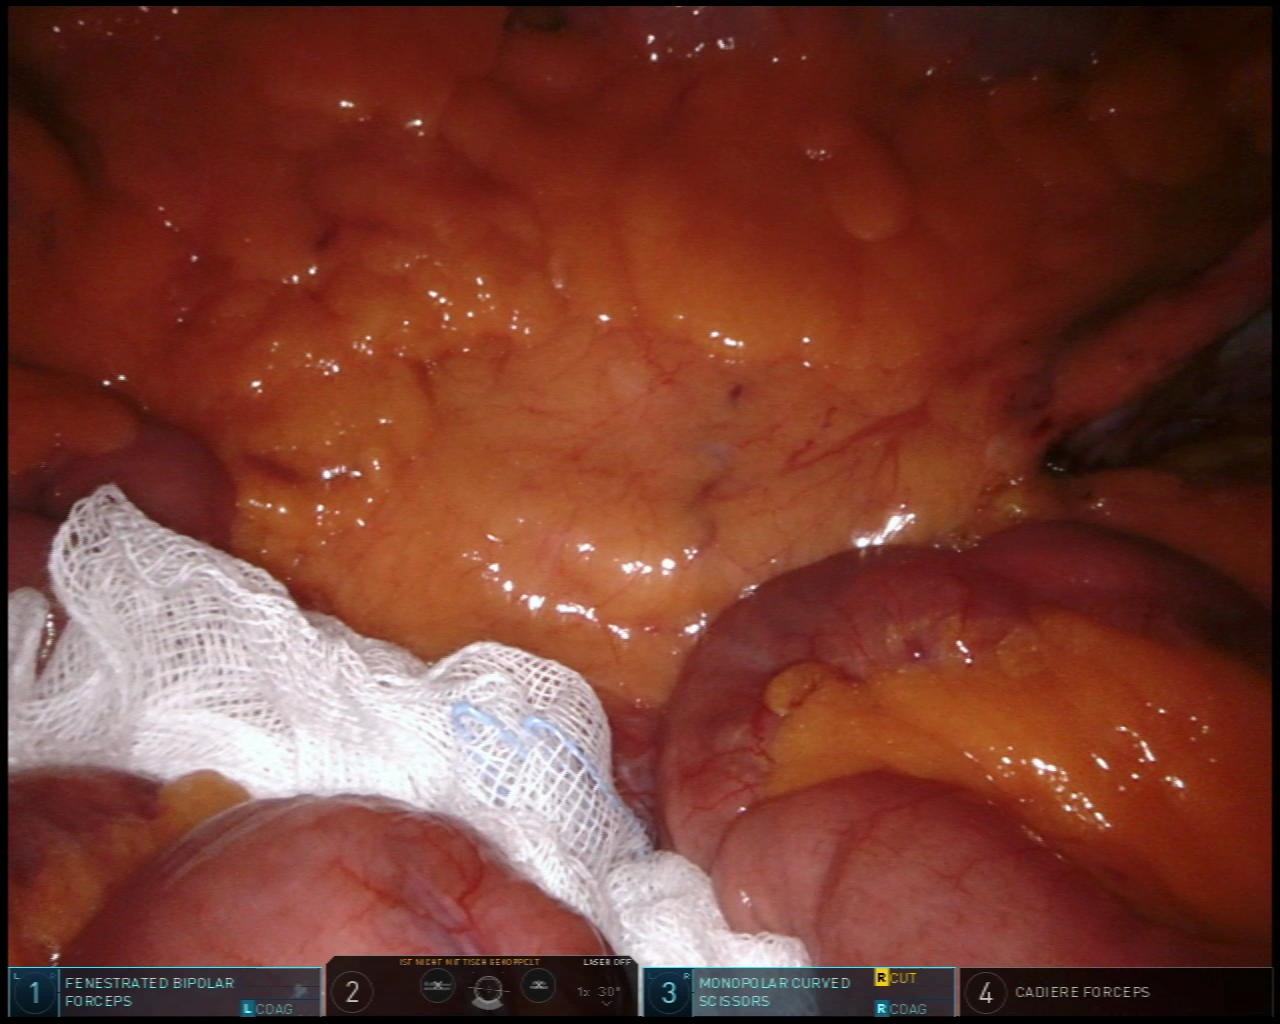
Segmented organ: small_intestine
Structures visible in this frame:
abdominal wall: no
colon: no
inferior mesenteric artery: no
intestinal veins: no
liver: no
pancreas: no
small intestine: yes
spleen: no
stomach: no
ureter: no
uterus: no
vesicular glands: no